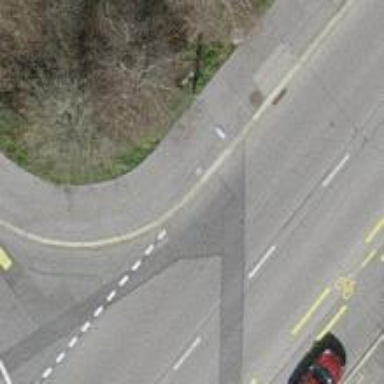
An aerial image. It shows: Asphalt sidewalk along the footway.